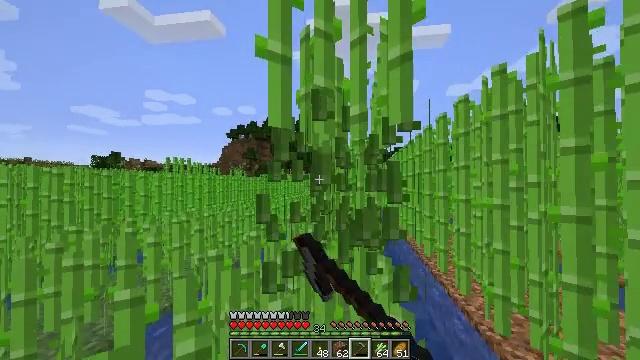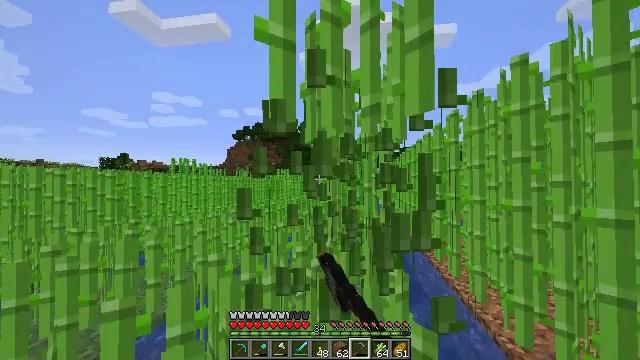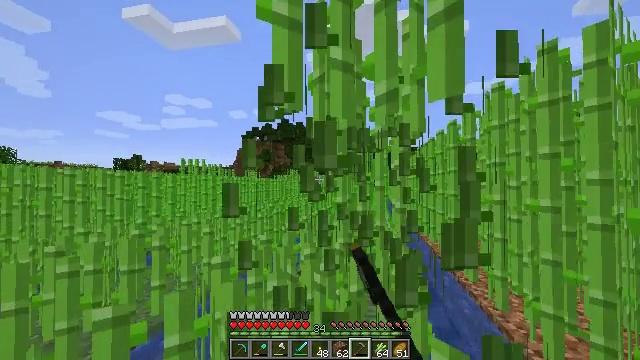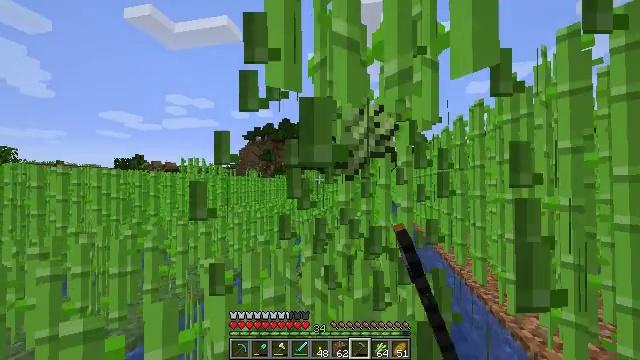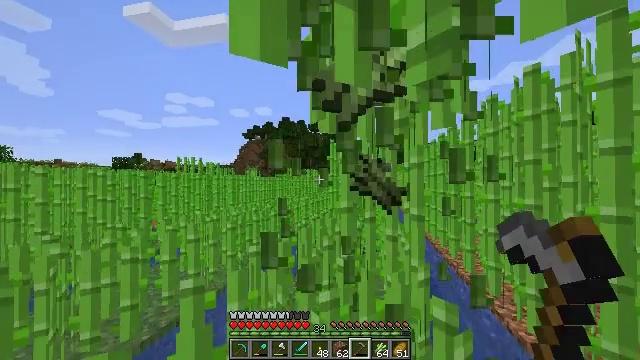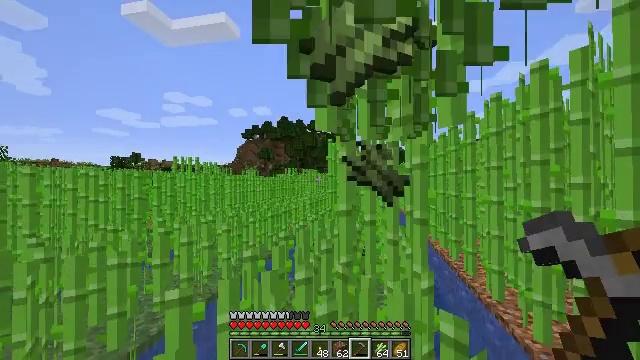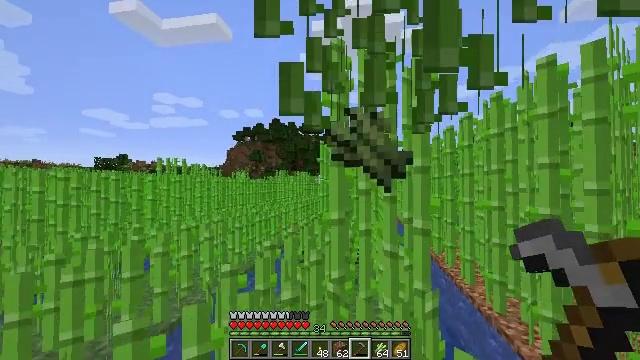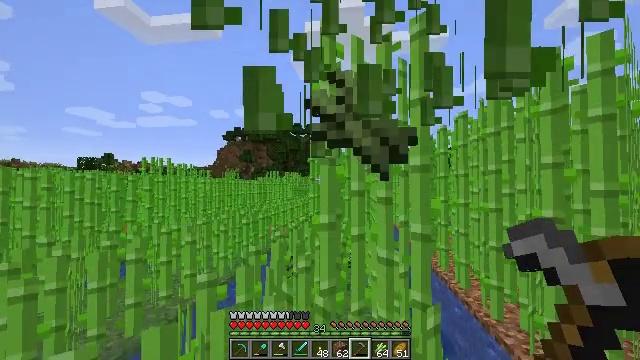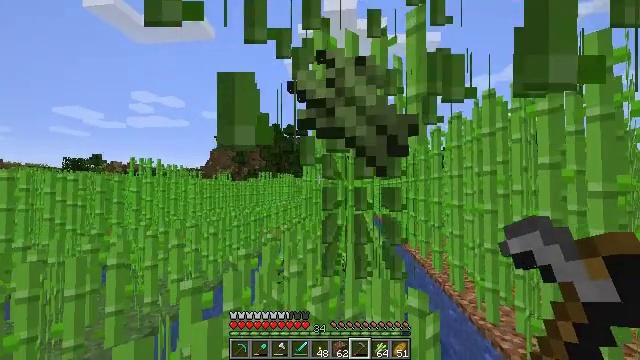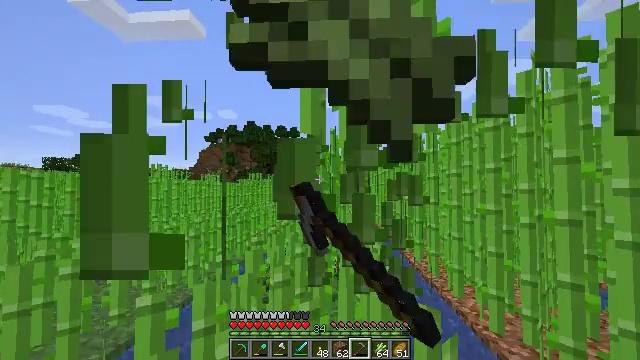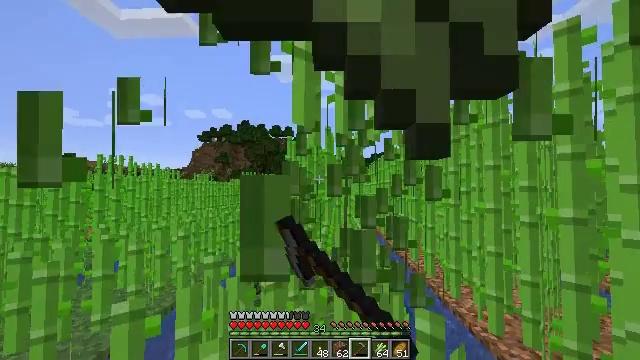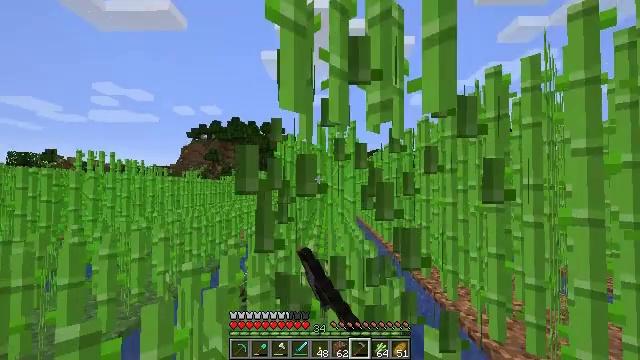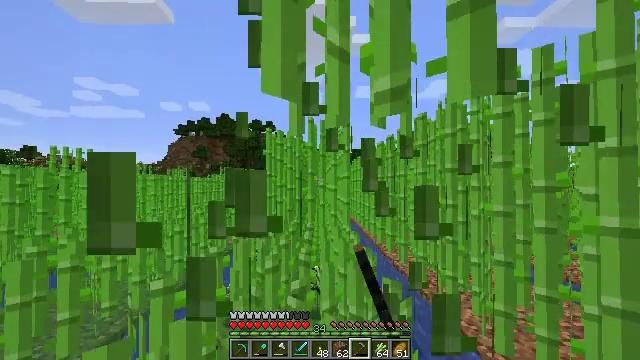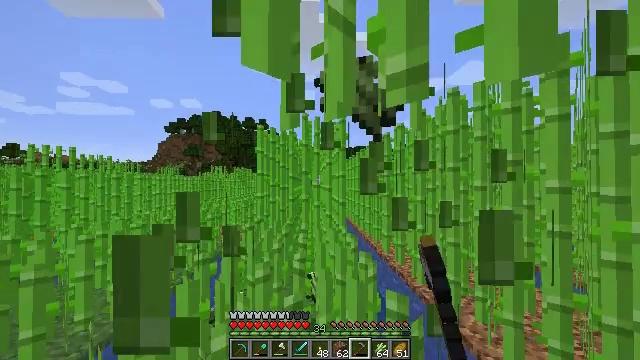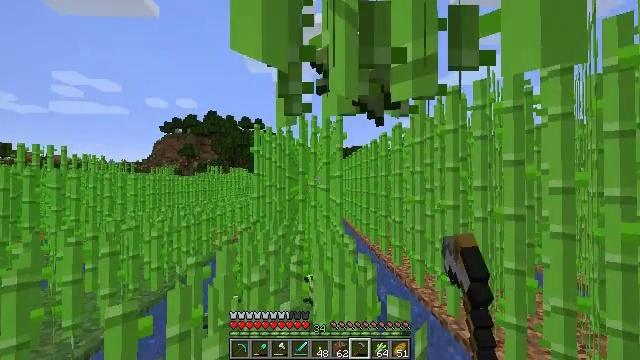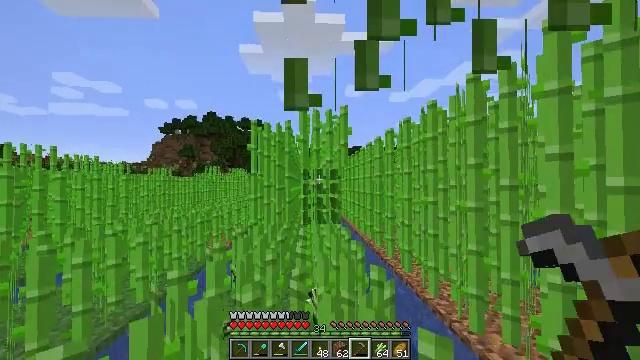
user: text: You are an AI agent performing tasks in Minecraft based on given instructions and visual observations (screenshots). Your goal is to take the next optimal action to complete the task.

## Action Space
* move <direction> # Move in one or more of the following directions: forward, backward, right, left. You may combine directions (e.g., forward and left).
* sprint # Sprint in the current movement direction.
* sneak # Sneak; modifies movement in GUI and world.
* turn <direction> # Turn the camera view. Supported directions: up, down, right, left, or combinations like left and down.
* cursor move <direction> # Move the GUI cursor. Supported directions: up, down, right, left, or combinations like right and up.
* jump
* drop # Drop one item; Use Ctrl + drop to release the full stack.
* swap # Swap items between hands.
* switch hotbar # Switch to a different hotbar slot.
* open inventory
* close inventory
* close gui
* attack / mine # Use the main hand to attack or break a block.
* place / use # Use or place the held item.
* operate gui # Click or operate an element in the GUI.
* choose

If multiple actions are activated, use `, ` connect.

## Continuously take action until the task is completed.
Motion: motion action
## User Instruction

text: Break the sugar cane.
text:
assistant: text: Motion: move forward, turn left, attack / mine
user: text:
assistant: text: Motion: move forward, turn left, attack / mine
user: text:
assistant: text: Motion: move forward, attack / mine
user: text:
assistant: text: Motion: move forward, attack / mine
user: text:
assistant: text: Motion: move forward, attack / mine
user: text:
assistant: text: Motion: move forward, turn right, attack / mine
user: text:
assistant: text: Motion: move forward, turn right, attack / mine
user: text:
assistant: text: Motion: move forward, turn right, attack / mine
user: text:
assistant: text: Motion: move forward, turn right, attack / mine
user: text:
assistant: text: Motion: move forward, turn right, attack / mine
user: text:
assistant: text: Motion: move forward, turn right, attack / mine
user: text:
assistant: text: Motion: move forward, turn right, attack / mine
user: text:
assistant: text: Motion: move forward, turn right, attack / mine
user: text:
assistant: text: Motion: move forward, attack / mine
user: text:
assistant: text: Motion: move forward, attack / mine
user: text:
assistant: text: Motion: move forward and move left, turn left, attack / mine
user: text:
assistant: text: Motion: move forward and move left, turn left, attack / mine
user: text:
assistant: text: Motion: move forward and move left, turn left, attack / mine
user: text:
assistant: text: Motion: move forward, attack / mine
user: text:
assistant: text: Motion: move forward, attack / mine
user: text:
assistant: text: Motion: move forward, sprint, attack / mine
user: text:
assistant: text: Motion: move forward, sprint, turn right, attack / mine
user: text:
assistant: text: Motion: move forward, sprint, turn right, attack / mine
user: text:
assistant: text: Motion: move forward, sprint, turn right, attack / mine
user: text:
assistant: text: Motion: move forward, sprint, attack / mine
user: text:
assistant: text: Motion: move forward and move right, sprint, attack / mine
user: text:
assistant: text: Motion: move forward and move right, sprint, attack / mine
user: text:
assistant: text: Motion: move forward and move right, sprint, turn left, attack / mine
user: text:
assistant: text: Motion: move forward, sprint, turn left, attack / mine
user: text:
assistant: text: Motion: move forward and move left, sprint, turn left, attack / mine